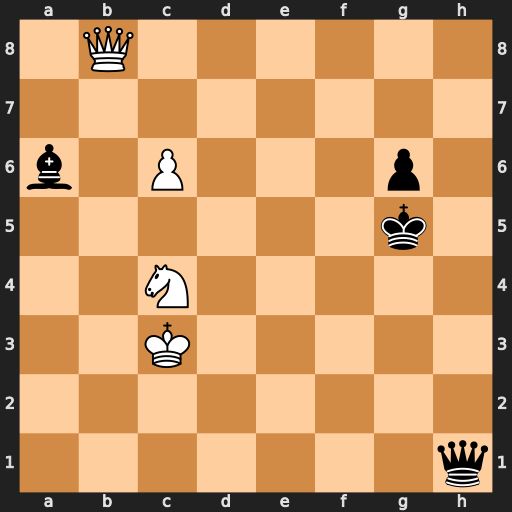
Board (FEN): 1Q6/8/b1P3p1/6k1/2N5/2K5/8/7q
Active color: w
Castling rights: -
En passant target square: -
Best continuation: Qe5+ Kg4 Ne3+ Kf3 Qd5+ Kxe3 Qxh1